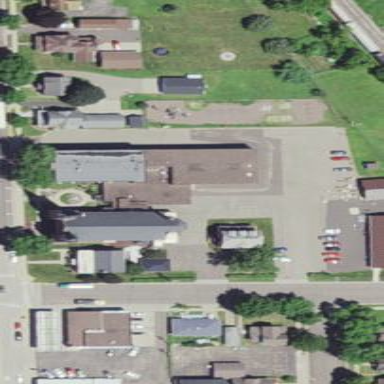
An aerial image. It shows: School.